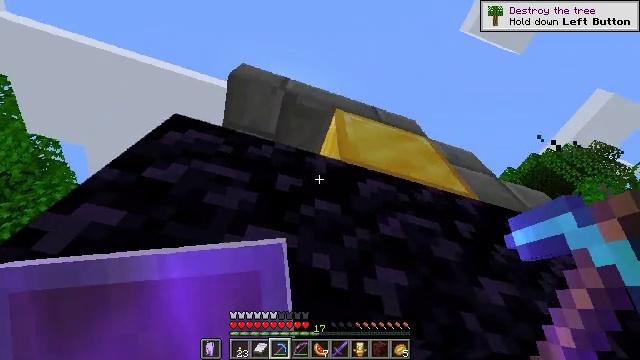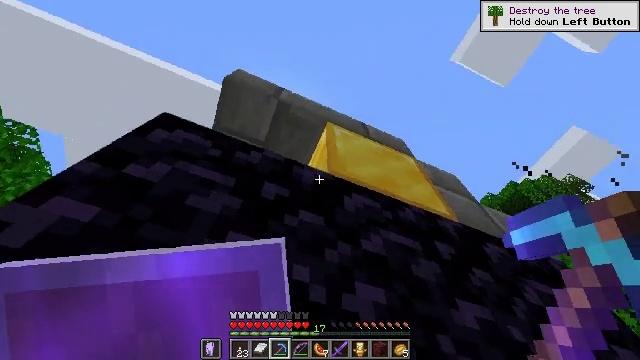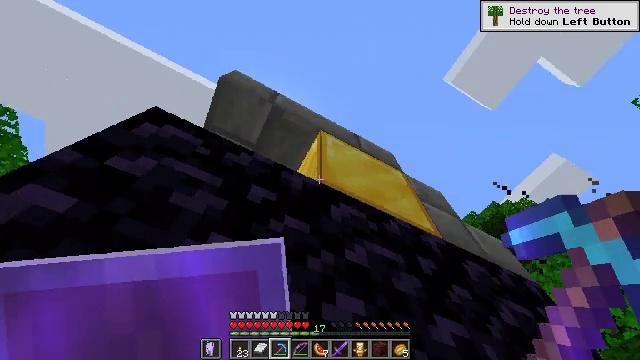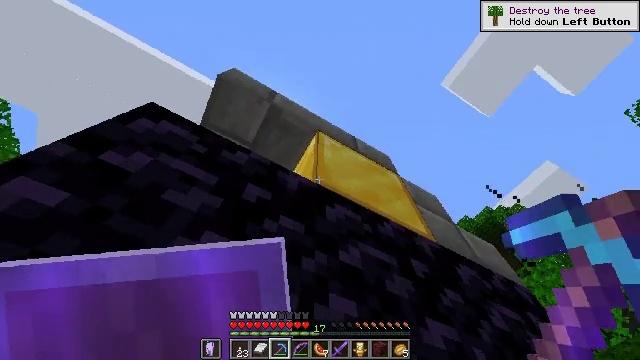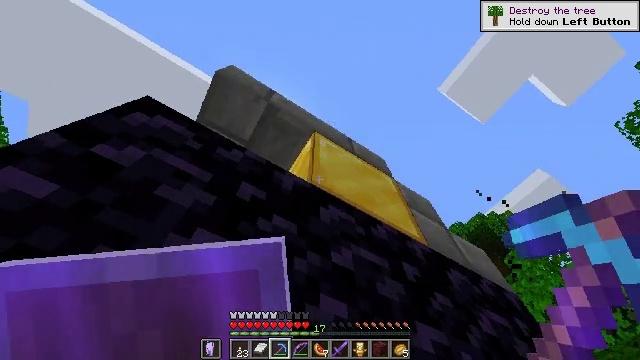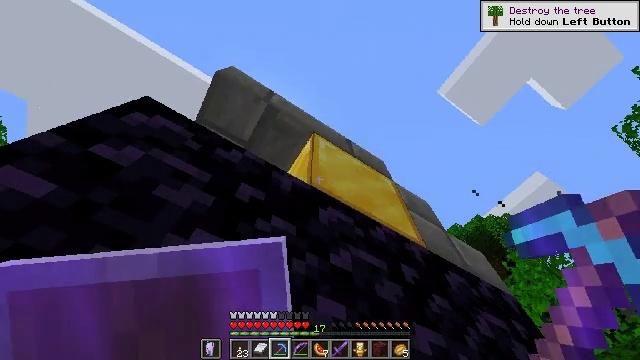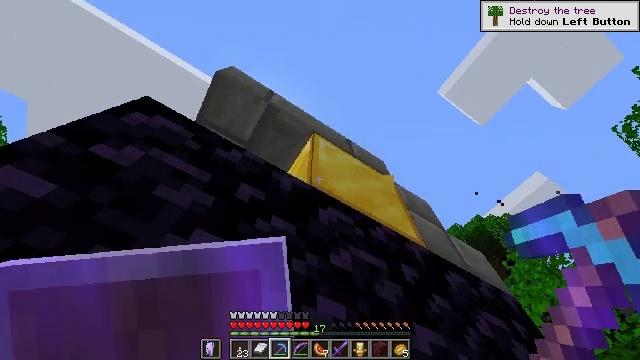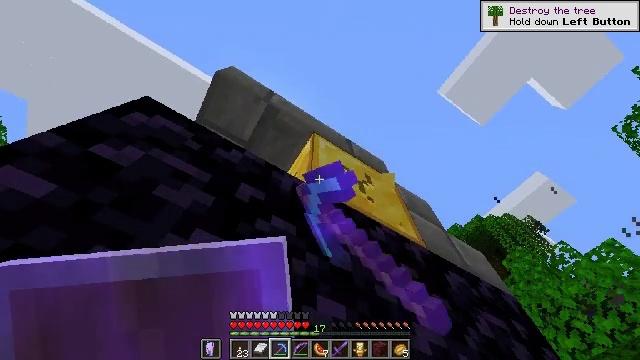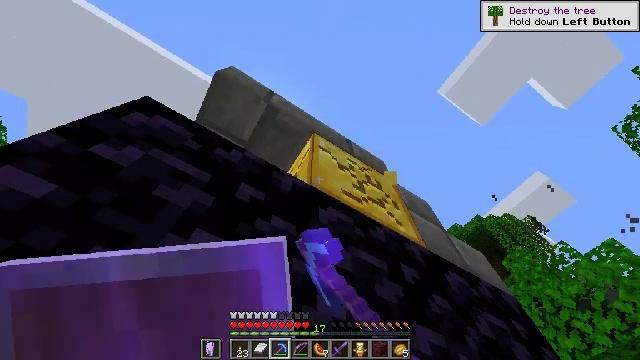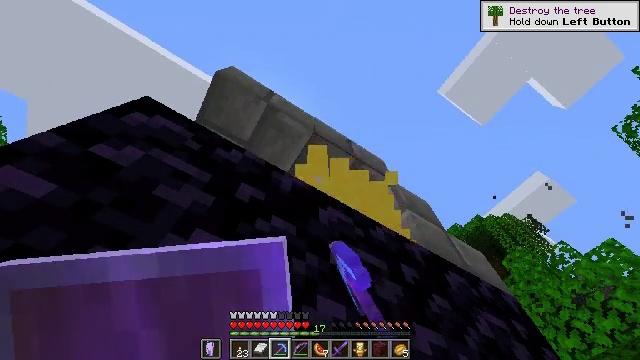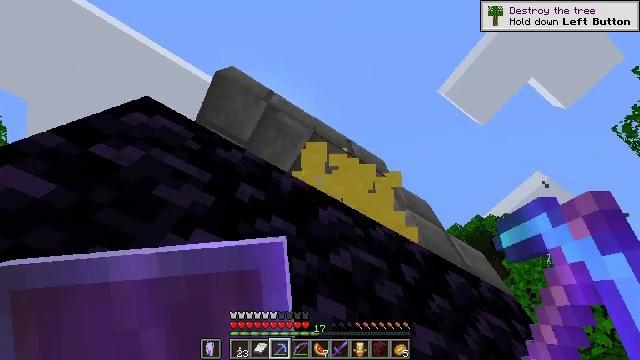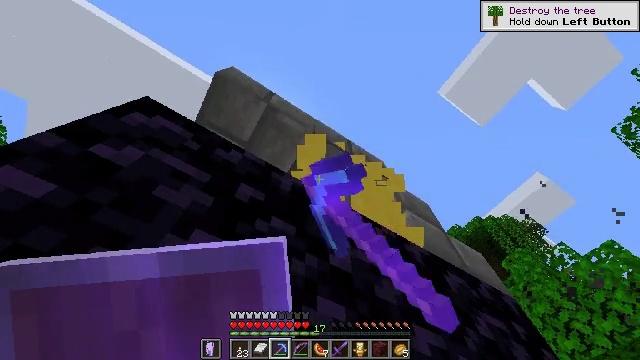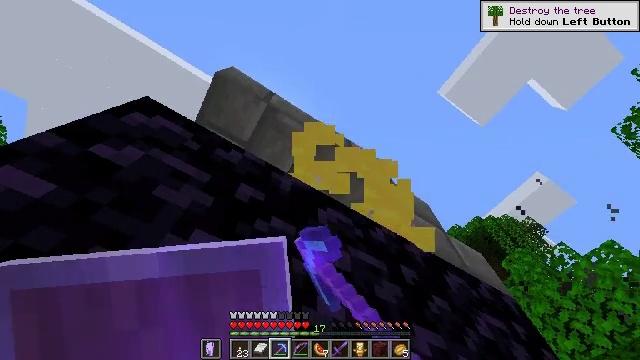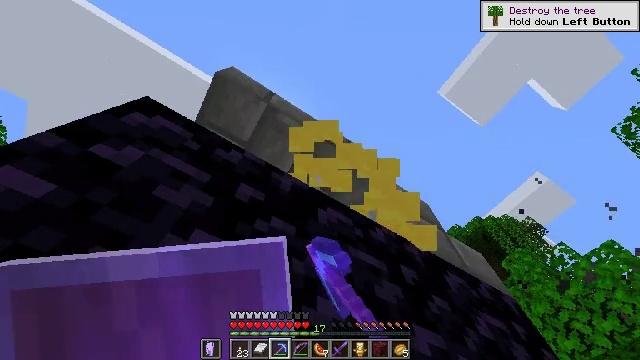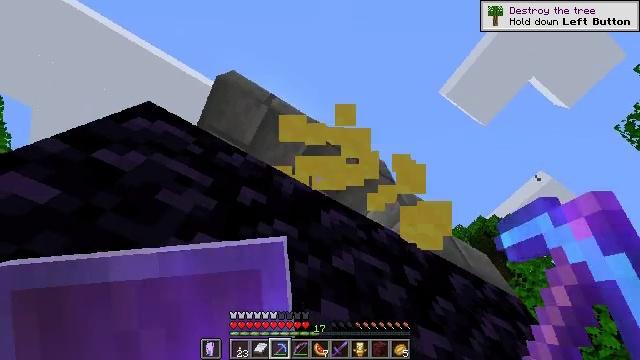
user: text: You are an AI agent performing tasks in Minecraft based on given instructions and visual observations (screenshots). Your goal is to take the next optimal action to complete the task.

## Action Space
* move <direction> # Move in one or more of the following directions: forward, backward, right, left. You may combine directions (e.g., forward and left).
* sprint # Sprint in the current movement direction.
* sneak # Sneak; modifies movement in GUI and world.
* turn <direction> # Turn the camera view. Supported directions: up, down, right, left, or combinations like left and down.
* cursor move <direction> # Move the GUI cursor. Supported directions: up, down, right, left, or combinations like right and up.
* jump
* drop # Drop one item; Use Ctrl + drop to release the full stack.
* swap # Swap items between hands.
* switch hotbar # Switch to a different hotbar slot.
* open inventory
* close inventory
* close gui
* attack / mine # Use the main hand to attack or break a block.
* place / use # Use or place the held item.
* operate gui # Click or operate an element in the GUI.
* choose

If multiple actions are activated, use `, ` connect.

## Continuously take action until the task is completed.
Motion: motion action
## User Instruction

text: Collect the gold block from a structure.
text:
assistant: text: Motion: turn right and up
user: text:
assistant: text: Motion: turn right and up
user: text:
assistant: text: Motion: turn right
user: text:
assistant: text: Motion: turn right
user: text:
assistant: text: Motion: no_op
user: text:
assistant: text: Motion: attack / mine
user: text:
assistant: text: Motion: attack / mine
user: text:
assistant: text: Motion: attack / mine
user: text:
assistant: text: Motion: attack / mine
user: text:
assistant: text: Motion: attack / mine
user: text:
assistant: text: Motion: attack / mine
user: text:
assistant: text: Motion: attack / mine
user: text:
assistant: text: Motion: attack / mine
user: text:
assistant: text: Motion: attack / mine
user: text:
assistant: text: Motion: no_op